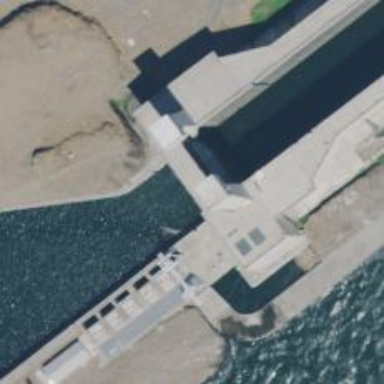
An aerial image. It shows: Lock gate along waterway.